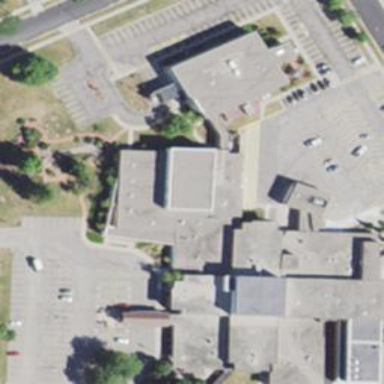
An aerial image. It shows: Hospital building.